Question: this is the error I get when I try to launch the emulator:

I have windows 8.1 professional, and the emulator as its shown is compatible with w8.1, and I installed the suitable VS update.
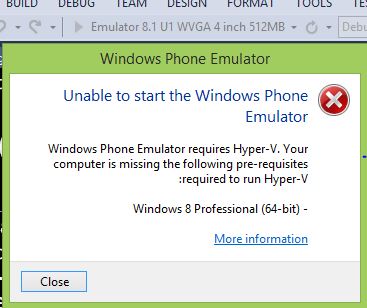
Answer: As the message suggests, you probably don't have Hyper-V enabled. If your PC supports it (which it should if the CPU isn't very old), you'll probably have to enable it from your BIOS (look up your motherboard or laptop model number for the exact location of the option in the BIOS).
On the off chance that it's enabled there but disabled from Windows, type "Turn Windows features on or off" from your Windows search charm and see if the Hyper-V option is checked or not. If the option isn't there at all then it's probably disabled from the BIOS or not supported by your CPU.